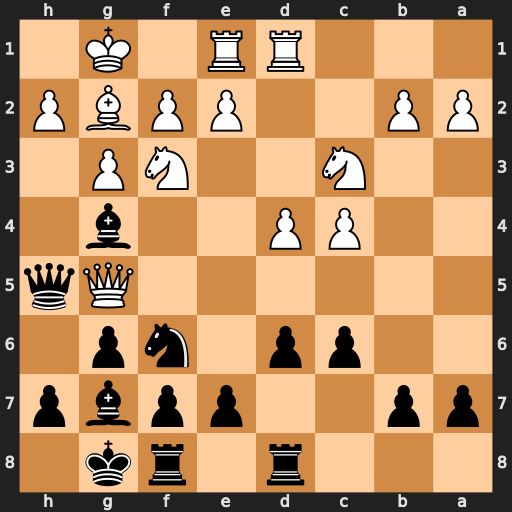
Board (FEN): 3r1rk1/pp2ppbp/2pp1np1/6Qq/2PP2b1/2N2NP1/PP2PPBP/3RR1K1
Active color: b
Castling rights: -
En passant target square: -
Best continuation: Bxf3 Qxh5 Bxh5